Interaction volume radius: 10 \u00c5
Interaction volume height: 30 \u00c5
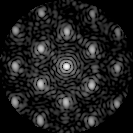
Disorder parameter: 0.337